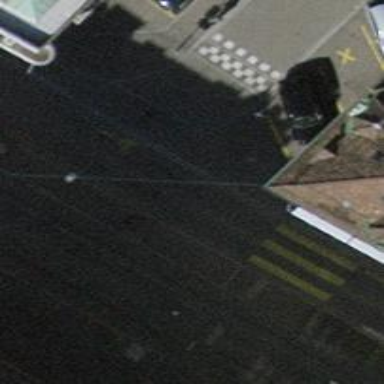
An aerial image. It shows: Unmarked crossing with traffic calming table.